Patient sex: M
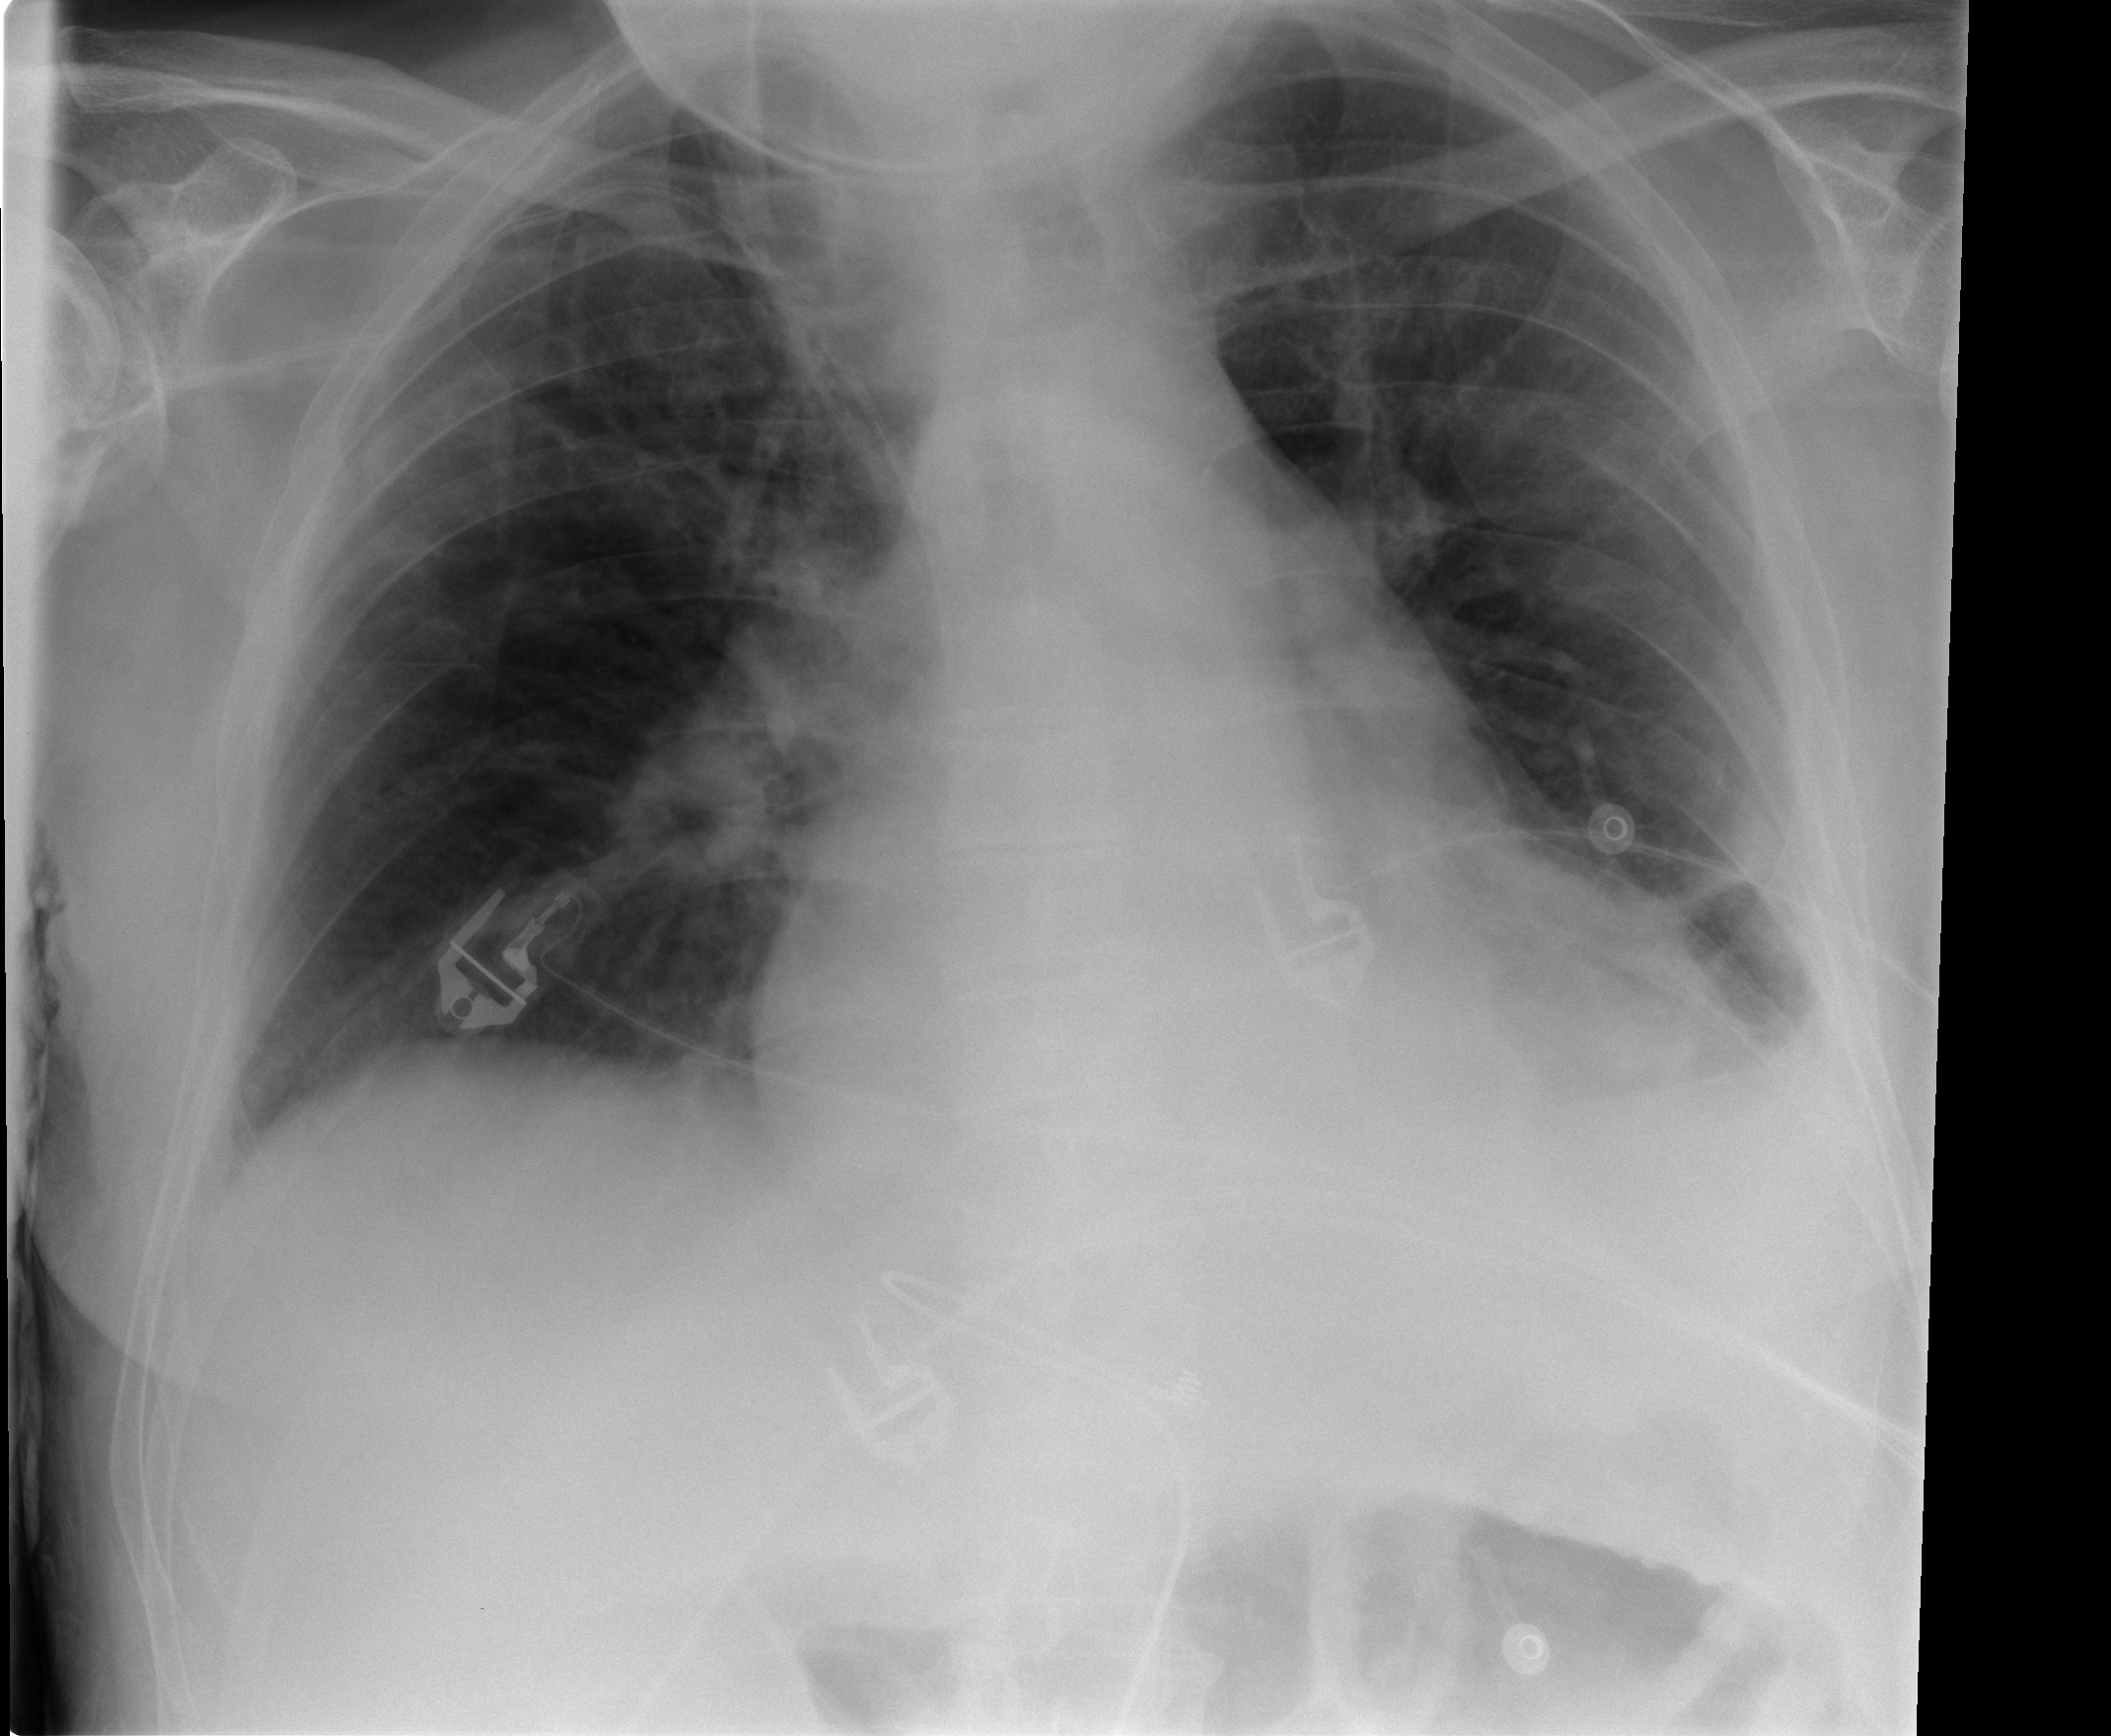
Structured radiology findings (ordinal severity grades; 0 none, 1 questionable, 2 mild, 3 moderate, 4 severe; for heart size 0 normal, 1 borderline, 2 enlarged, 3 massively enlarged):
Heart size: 2
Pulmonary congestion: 2
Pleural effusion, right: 0
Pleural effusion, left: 2
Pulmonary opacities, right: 0
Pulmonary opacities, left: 0
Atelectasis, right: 2
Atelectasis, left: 2